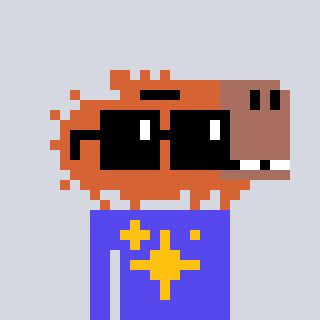
a pixel art character with square black sunglasses, a capybara-shaped head and a computerblue-colored body on a cool background